Question: I have colored a graph with ggplot2 based on a threshold value of 1. Surface scores greater than 1
was colored azure and surface scores less than 1 is colored beige. Here is my sample code.
'''
library(ggplot2)
setwd("F:/SUST_mutation/Graph_input")
d <- read.csv(file = "N.csv", sep = ",", header = TRUE)
ggplot(d, aes(x= Position,y= wild_Score)) + xlab("Positions") + ylab("Scores") +
geom_ribbon(aes(ymin=pmin(wild_Score,1), ymax=1), fill="beige", alpha= 1.5) +
geom_ribbon(aes(ymin=1, ymax=pmax(wild_Score,1)), fill="azure", alpha= 1.5)
'''
My problem is that if I go through the upper surface to the lower surface, I expect the surface line in one line.
But if you see the figure, you will see that they are not. Around the threshold line, the lower surface does not meet the upper surface rather it creates some extra surface. For convenience, I have marked the portions with a red circle.
extra surface on the negative portion close to threshold:

'''
Position Wild_Score
4 1.048
5 1.052
6 1.016
7 0.996
8 0.97
9 0.951
10 0.971
11 1.047
12 1.036
13 1.051
14 1.124
15 1.172
16 1.172
17 1.164
18 1.145
19 1.186
20 1.197
21 1.197
22 1.216
23 1.193
24 1.216
25 1.216
26 1.262
'''
Problem-2:
I have a data frame like following.
'''
Position Score_1 Score_2
4 1.048 1.048
5 1.052 1.052
6 1.016 1.016
7 0.996 1.433
8 0.97 1.432
9 0.951 1.567
10 0.971 1.231
11 1.047 1.055
12 1.036 1.036
13 1.051 1.051
14 1.124 1.124
15 1.172 1.172
16 1.172 1.172
17 1.164 1.164
'''
I plot the surface for position vs score_1 with Tibble and a line graph on that surface with the same positions vs score_2 like the following,
<URL>
As the line just differs at some points I subsetted the main dataset(both column and row).
I get the following error.
"Error: Aesthetics must be either length 1 or the same as the data (13): x" I guess this is because I used two different data frames for the graphs.
here is my code:
'''
d <- read.csv(file = "E.csv", sep = ",", header = TRUE)
d1 <- tibble::tibble(
x = seq(min(d$Position), max(d$Position), length.out = 1000),
y = approx(d$Position, d$Score_1, xout = x)$y
)
ggplot(d1, aes(x= x,y= y)) + xlab("Positions") + ylab("Scores") +
geom_ribbon(aes(ymin=pmin(y,1), ymax=1), fill="red", alpha= 1.5) +
geom_ribbon(aes(ymin=1, ymax=pmax(y,1)), fill="blue", alpha= 1.5) +
geom_line(aes(y=1)) + geom_line(d = d[c(3:10), c(1,3)],aes(y =
Score_2), color = "blue", size = 1)
'''
I want to know what is causing the problem and how should I deal with it?
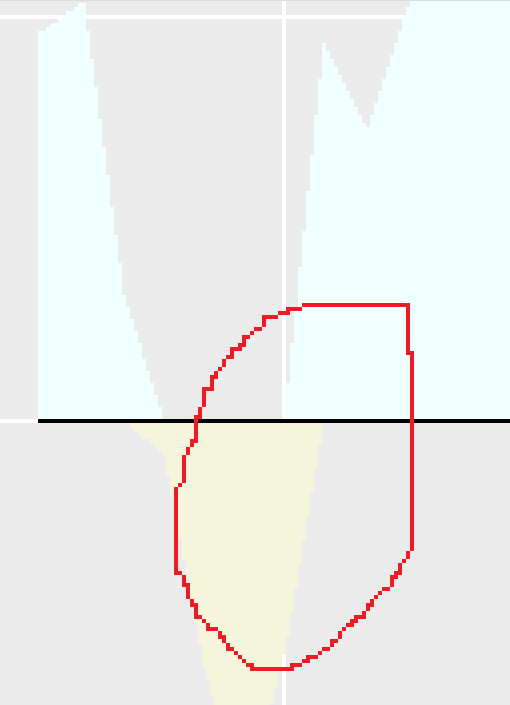
Answer: It's because the negative surface at, for example, row 3 and 4 starts from 1 and goes to 0.996, instead of going from 1.016 to 0.996. Relevant discussion and other examples at <URL>.
This problem is typically only visible if the number of observations is small-ish, so the typical way people overcome this problem is to interpolate the data. You can find an example of that below (I've omitted your colours because it was hard to see):
'''
library(ggplot2)
# txt <- "your_example_table" # Omitted for brevity
df <- read.table(text = txt, sep = " ", header = TRUE)
data2 <- tibble::tibble(
x = seq(min(df$Position), max(df$Position), length.out = 1000),
y = approx(df$Position, df$Wild_Score, xout = x)$y
)
ggplot(data2, aes(x= x,y= y)) + xlab("Positions") + ylab("Scores") +
geom_ribbon(aes(ymin=pmin(y,1), ymax=1, fill = "A")) +
geom_ribbon(aes(ymin=1, ymax=pmax(y,1), fill = "B"))
'''

This is great for the problem, but <URL> the exact line intersection points is a bit of a pain. I apologise for the self-promotion but I ran into this too and wrapped my solution for finding these line intersection points in a function on the dev version of my package ggh4x, which you might find useful.
'''
library(ggh4x) # devtools::install_github("teunbrand/ggh4x")
ggplot(df, aes(x= Position,y= Wild_Score)) +
stat_difference(aes(ymin = 1, ymax = Wild_Score))
'''

<URL>